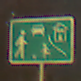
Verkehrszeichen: BeginnVerkehrsberuhigterBereich
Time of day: Night
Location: Outdoor (Suburban)
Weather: Clear
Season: NotSpecified
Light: Artificial